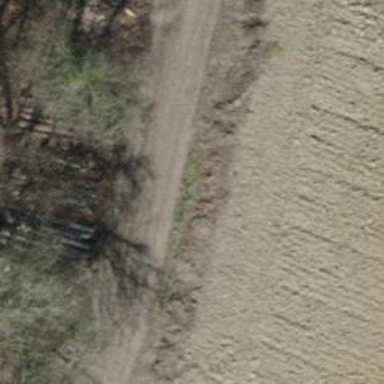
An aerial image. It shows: Track with compacted grade3 surface.